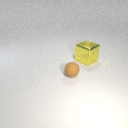
small brown rubber sphere to the left of large yellow metal cube